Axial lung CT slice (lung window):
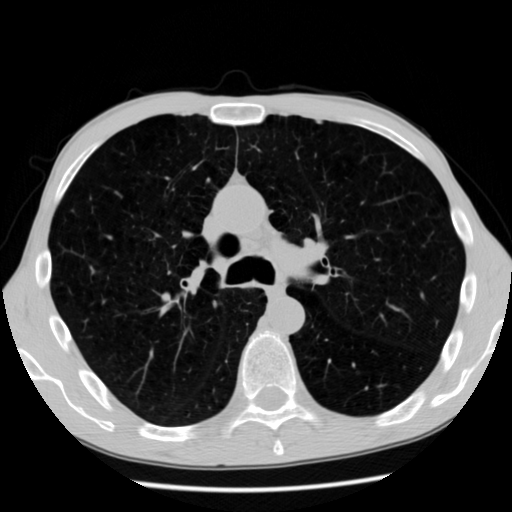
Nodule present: no